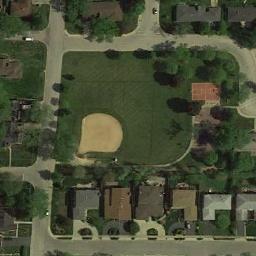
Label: baseball_diamond